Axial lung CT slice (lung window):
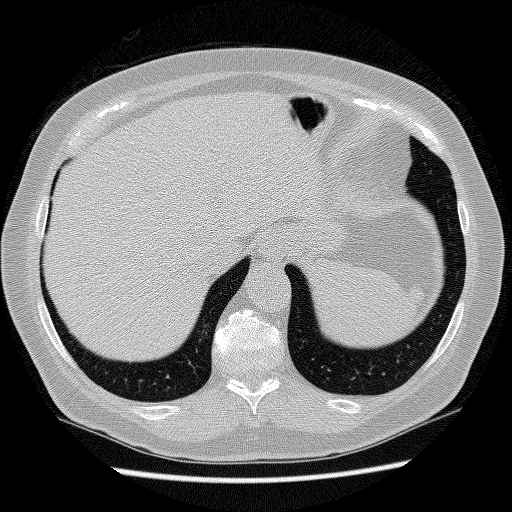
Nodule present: no